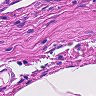
Metastatic tissue present: no